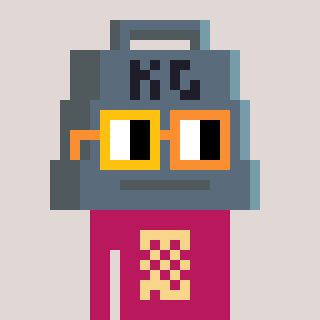
a pixel art character with square yellow and orange glasses, a weight-shaped head and a darkpink-colored body on a warm background